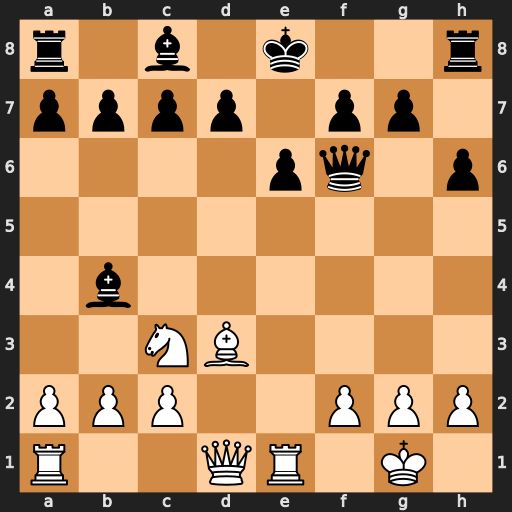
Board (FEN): r1b1k2r/pppp1pp1/4pq1p/8/1b6/2NB4/PPP2PPP/R2QR1K1
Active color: w
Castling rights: kq
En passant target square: -
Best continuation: Nd5 Qd8 Nxb4